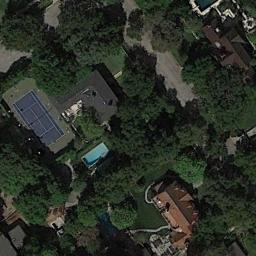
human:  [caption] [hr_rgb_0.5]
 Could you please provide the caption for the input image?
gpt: There are many trees around the tennis court .

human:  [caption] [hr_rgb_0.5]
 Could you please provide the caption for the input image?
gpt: There are two tennis courts of the same size side by side in the upper right corner .

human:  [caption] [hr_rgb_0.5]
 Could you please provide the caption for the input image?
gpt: Tennis court and swimming pool in the middle of a residential area surrounded by trees .

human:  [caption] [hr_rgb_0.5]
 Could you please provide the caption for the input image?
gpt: The tennis court is on the grass next to some buildings and trees .

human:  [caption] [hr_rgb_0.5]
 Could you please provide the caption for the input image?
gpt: There are many green trees around the tennis court .